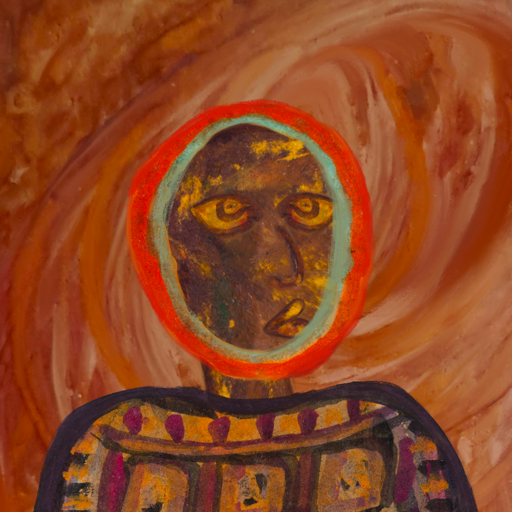
Background: Pious_Lady, Head And Neck Side: Comrade, Face Side: Comrade, Bust: Doll, Hair Side: Sisters, Head Accessory: Blank, Second Necklace: Blank, Necklace: Blank, Baby: Blank